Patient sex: F
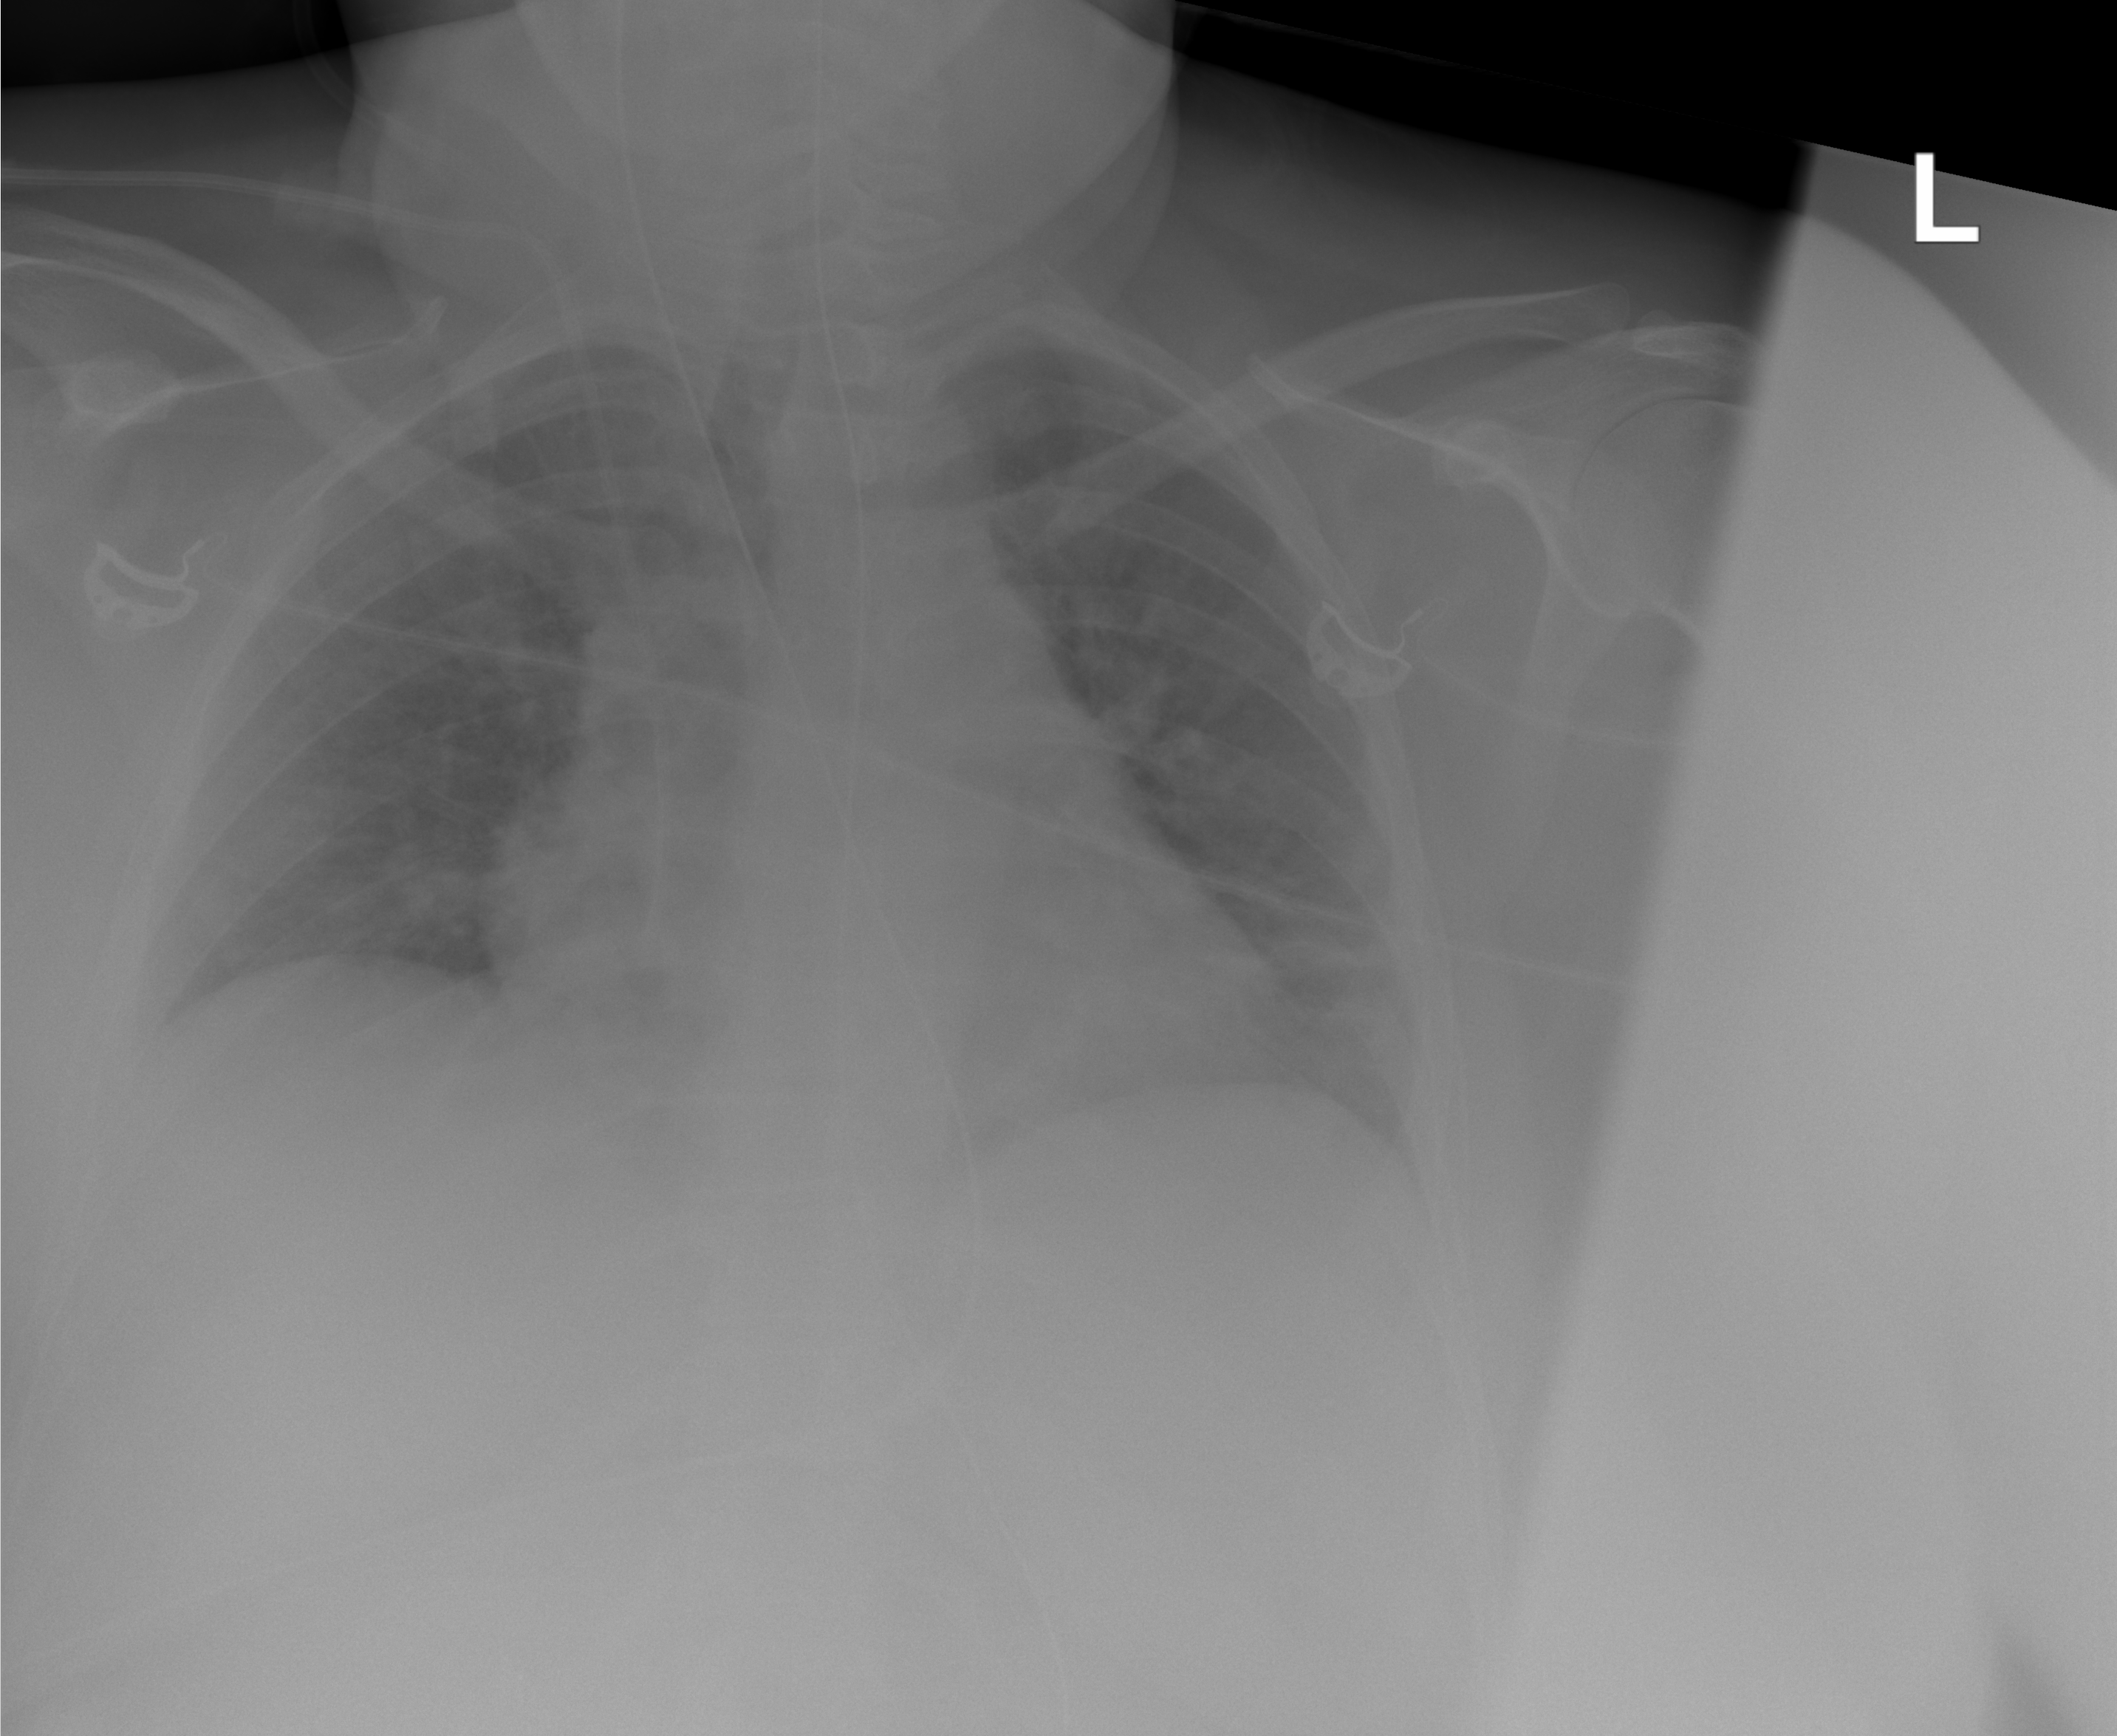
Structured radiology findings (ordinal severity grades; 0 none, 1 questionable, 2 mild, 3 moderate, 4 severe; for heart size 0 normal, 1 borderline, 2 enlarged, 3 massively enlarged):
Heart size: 1
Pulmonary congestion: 2
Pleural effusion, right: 0
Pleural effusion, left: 0
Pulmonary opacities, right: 0
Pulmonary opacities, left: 0
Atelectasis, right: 1
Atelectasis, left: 1